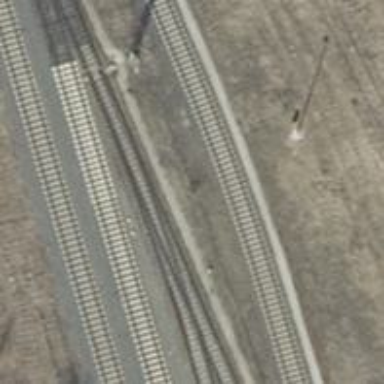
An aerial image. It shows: Railway switch.